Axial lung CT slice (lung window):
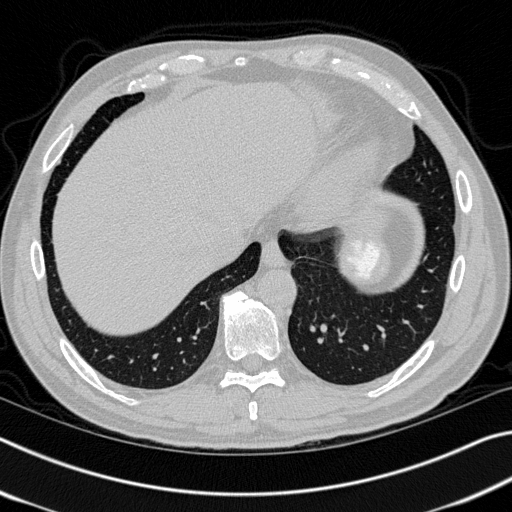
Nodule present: no